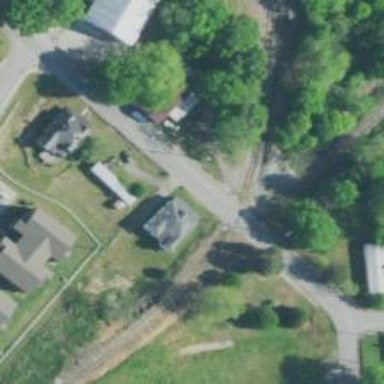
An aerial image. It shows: Abandoned railway.